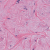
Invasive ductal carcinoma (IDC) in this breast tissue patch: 1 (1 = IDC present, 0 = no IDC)